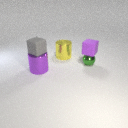
small green metal sphere below small purple rubber cube